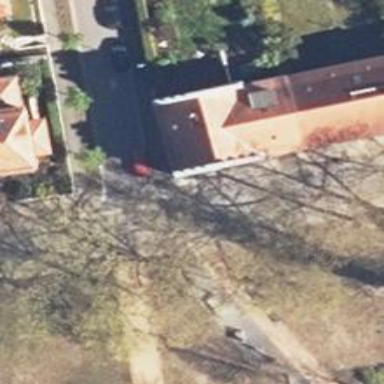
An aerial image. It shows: Residential road with asphalt surface and sidewalks on both sides.